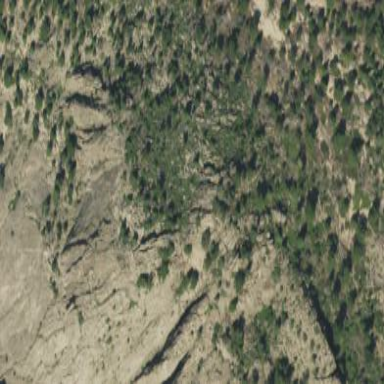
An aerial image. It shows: Crag for climbing on bare rock.